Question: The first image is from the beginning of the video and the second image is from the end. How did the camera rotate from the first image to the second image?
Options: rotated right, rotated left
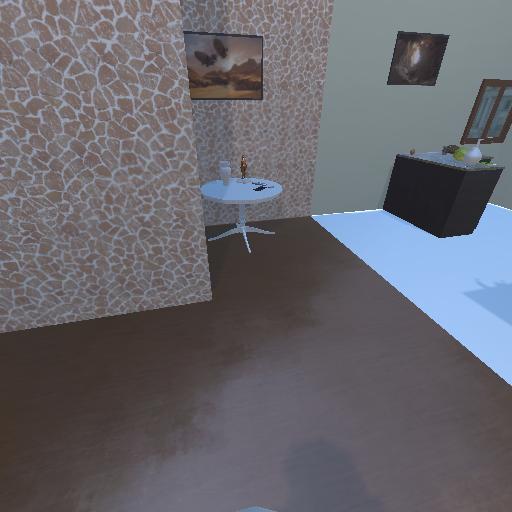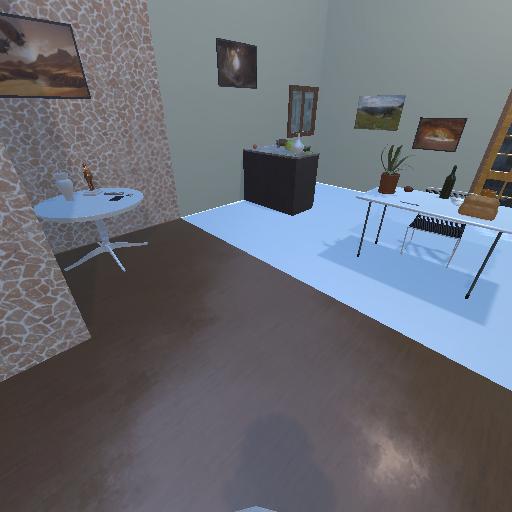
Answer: rotated right